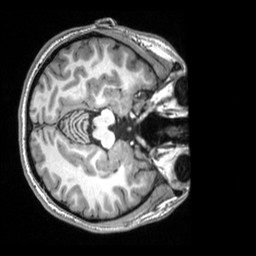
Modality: T1w
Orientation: axial